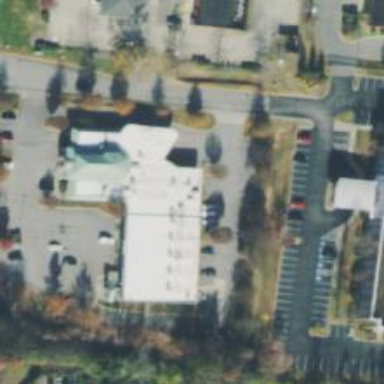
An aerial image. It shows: Veterinary facility.